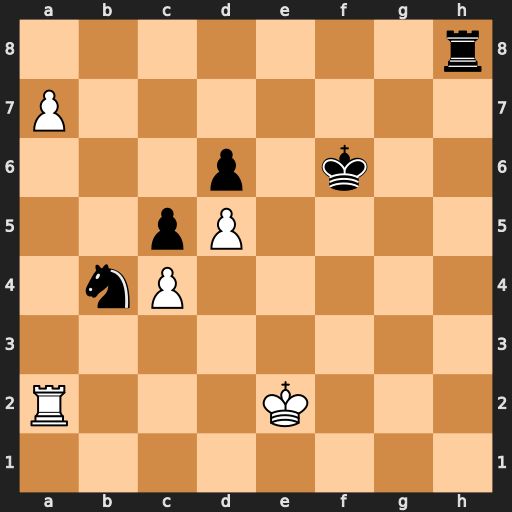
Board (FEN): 7r/P7/3p1k2/2pP4/1nP5/8/R3K3/8
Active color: w
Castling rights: -
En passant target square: -
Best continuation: a8=Q Rxa8 Rxa8